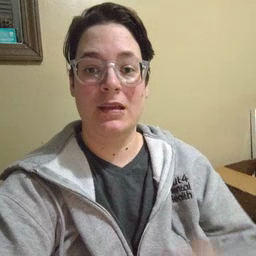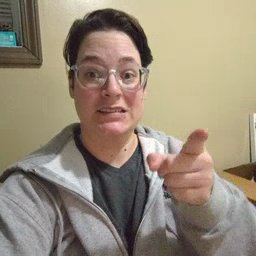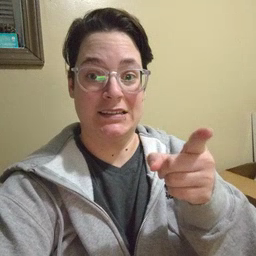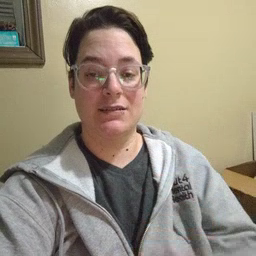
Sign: hesheit